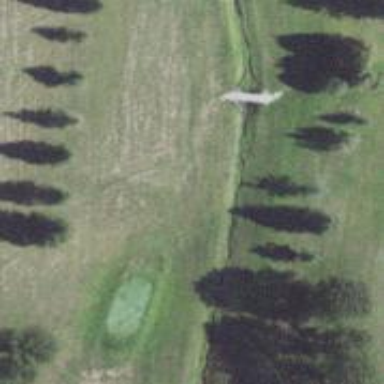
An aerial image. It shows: View of golf hole.